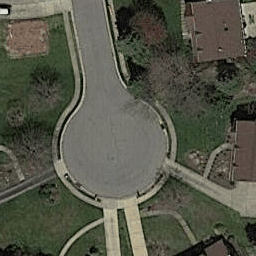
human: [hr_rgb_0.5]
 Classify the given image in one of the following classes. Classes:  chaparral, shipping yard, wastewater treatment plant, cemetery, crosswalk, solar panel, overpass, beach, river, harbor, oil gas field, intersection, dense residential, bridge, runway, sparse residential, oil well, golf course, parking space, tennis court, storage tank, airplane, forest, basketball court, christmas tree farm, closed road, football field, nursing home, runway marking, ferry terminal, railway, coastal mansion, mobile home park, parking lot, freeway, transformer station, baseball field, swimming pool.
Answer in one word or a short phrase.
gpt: closed road